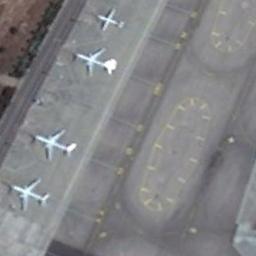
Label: airplane